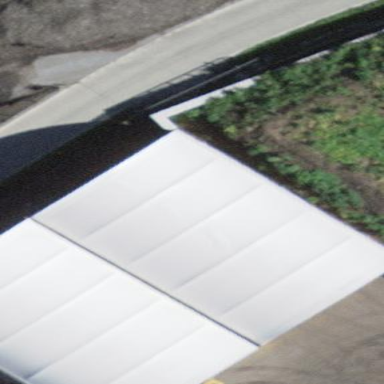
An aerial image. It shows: View of roof of building.